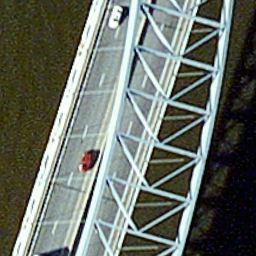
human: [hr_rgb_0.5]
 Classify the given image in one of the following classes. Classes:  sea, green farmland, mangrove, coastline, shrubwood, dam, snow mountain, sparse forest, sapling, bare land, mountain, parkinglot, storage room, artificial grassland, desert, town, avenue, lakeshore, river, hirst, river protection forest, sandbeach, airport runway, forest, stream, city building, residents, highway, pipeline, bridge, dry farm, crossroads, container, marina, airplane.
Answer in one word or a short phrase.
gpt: bridge